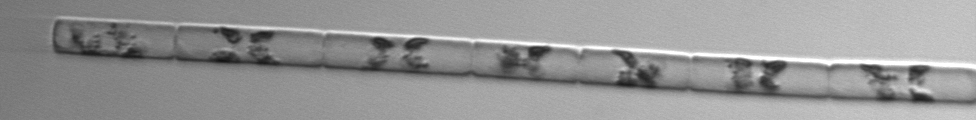
Label: Guinardia_delicatula